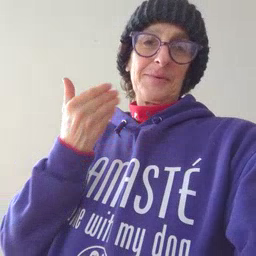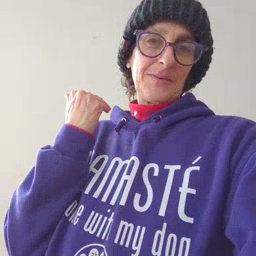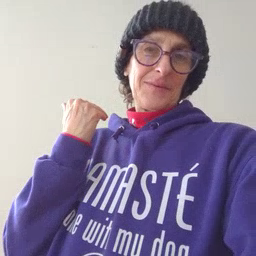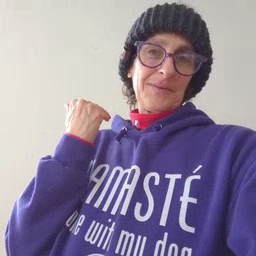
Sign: before